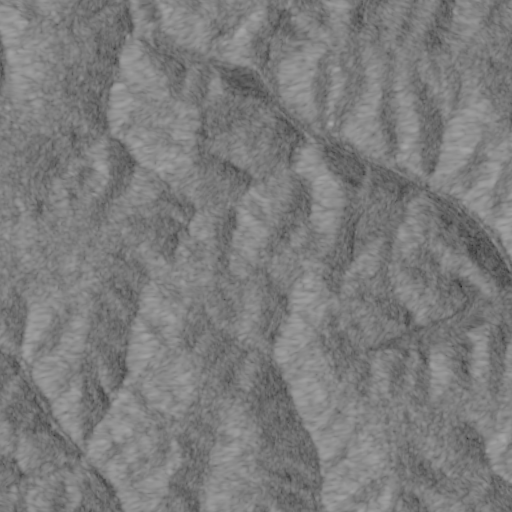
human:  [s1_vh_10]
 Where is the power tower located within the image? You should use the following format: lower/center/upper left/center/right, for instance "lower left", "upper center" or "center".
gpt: The power tower is located in the lower left of the image.
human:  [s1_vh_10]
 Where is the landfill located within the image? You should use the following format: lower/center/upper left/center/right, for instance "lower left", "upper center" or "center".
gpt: There is no landfill in the image.

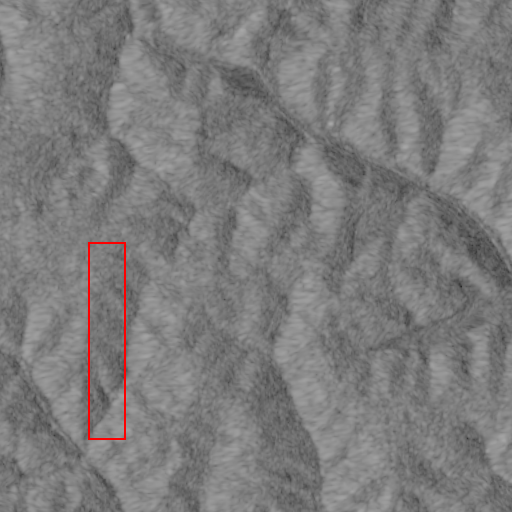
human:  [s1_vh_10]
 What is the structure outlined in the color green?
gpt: There is no green outline.
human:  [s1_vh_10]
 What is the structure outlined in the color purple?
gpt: There is no structure outlined in purple.